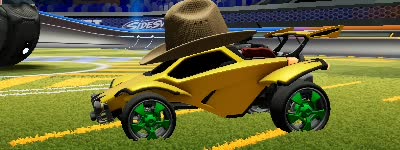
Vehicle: octane